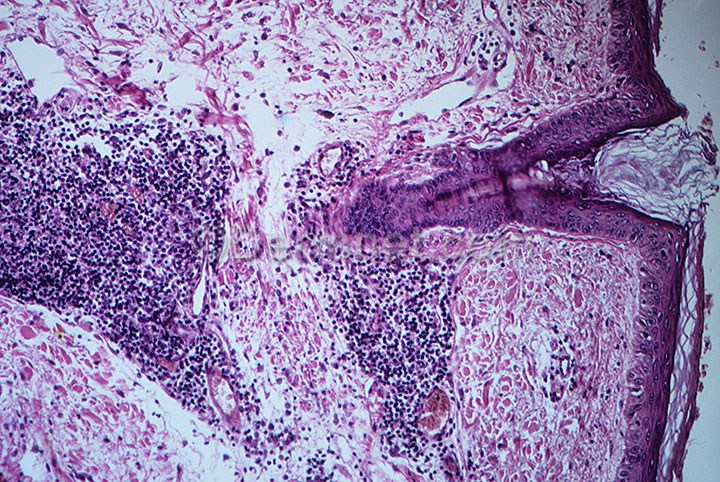
Disease: Lupus and other Connective Tissue diseases